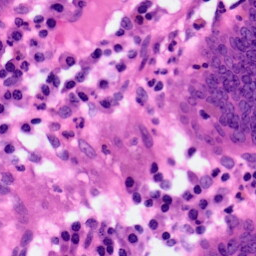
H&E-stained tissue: Pancreatic